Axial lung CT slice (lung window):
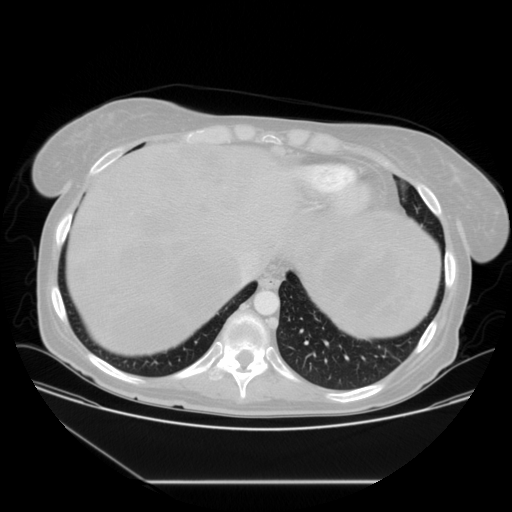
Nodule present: no